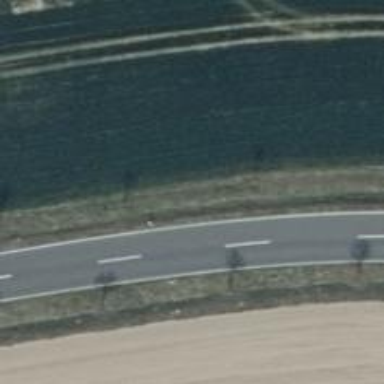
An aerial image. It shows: Secondary road with asphalt surface.